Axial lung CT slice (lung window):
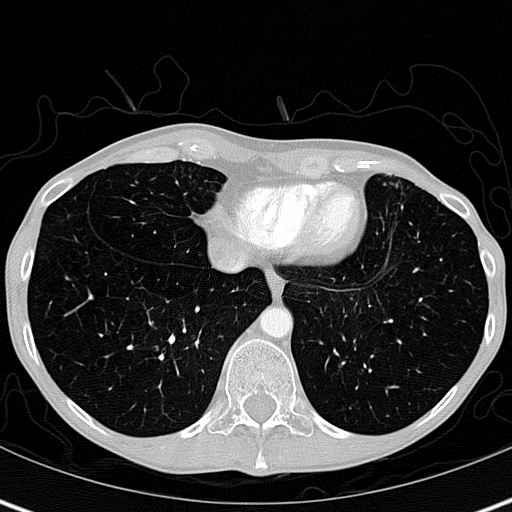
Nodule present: no